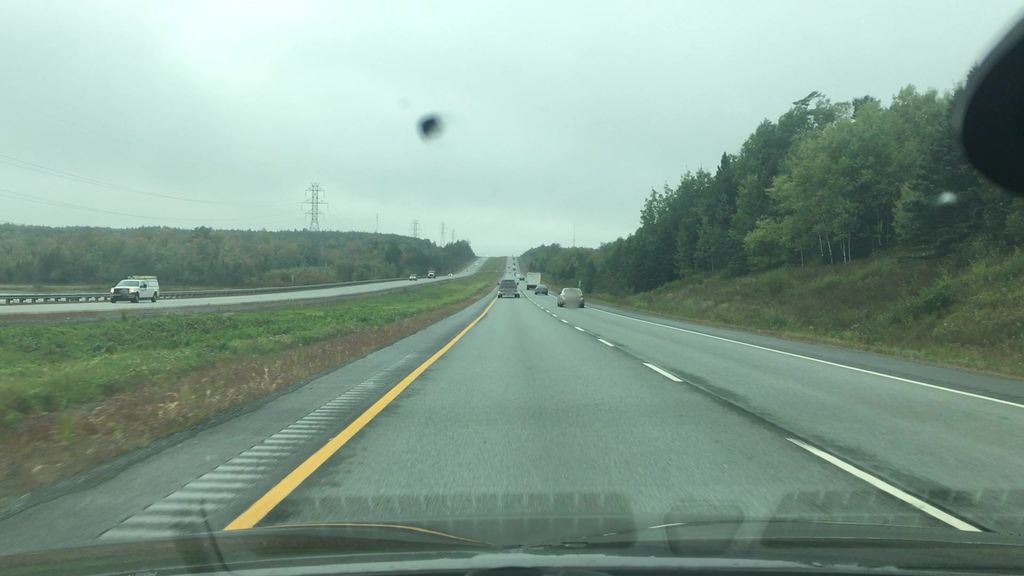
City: halifax